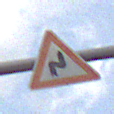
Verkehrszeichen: DoppelkurveRechts
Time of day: Midday
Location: Outdoor (Nature)
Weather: PartlyCloudy
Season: NotSpecified
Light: Natural